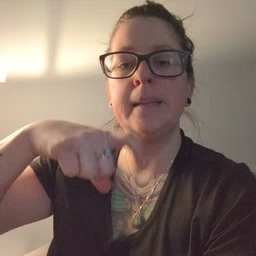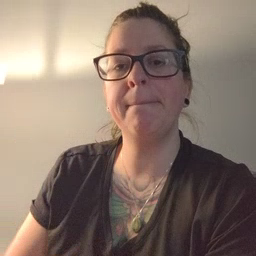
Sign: time